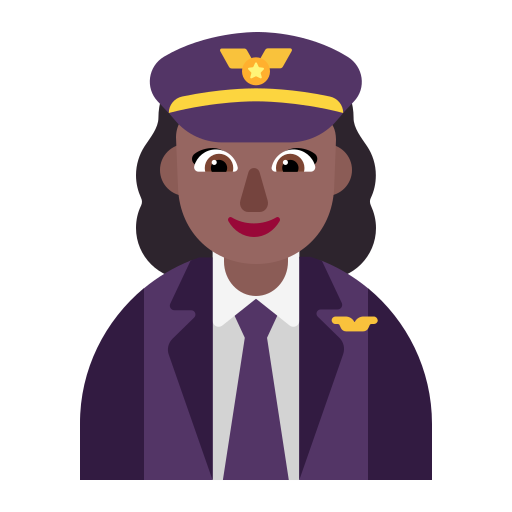
woman pilot flat  dark